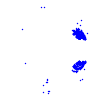
Particle: electron